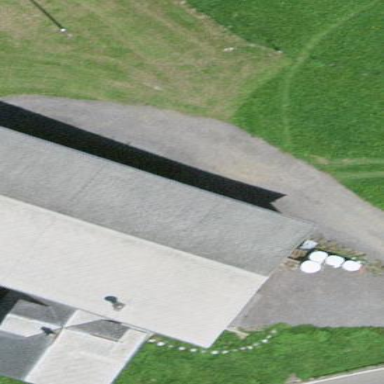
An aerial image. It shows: Farm auxiliary building.